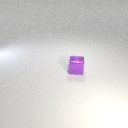
small purple metal cube